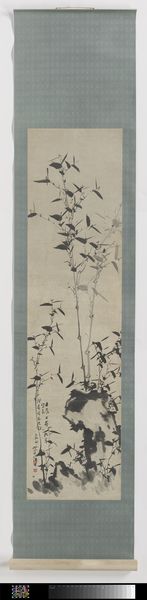
Titel: Schildering met bamboe
Künstler: Chiang Ting
Standort: Amsterdam
Institution: Rijksmuseum
Schlagwörter: blue, white, black, green, painting, flowers, japanese, print, plant, screen, flower, rock, rocks, landscape, water, trees, scroll, grass, plants, drawing, paper, shadow, silk, birds, writing, photo, still life, leaves, ink, rectangle, vertical, watercolor, cloth, branches, leaf, chinese, charcoal, shade, asian, paint, simple, caligraphy, calligraphy, hanging, branch, plain, oriental, border, photograph, text, vine, tall, stem, thorns, caption, skinny, cartouche, signed, bamboo, stalk, thorn, wall hanging, japanses